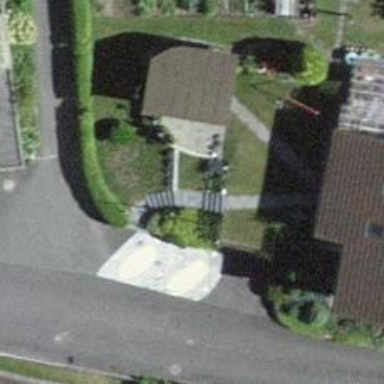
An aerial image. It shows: Garage building.